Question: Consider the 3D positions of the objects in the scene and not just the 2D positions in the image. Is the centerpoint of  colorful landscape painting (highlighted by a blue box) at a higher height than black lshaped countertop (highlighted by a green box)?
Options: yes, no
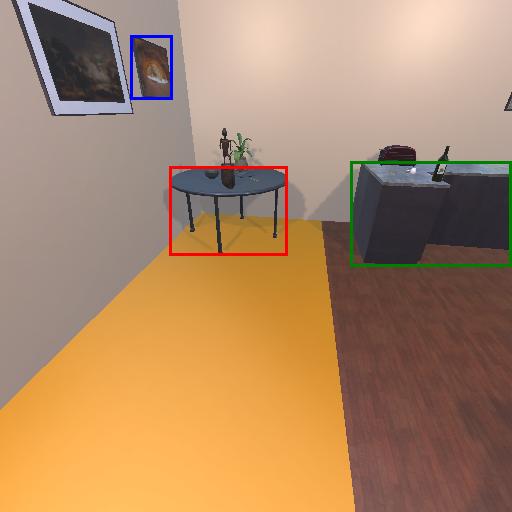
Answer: yes